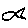
Label: fish